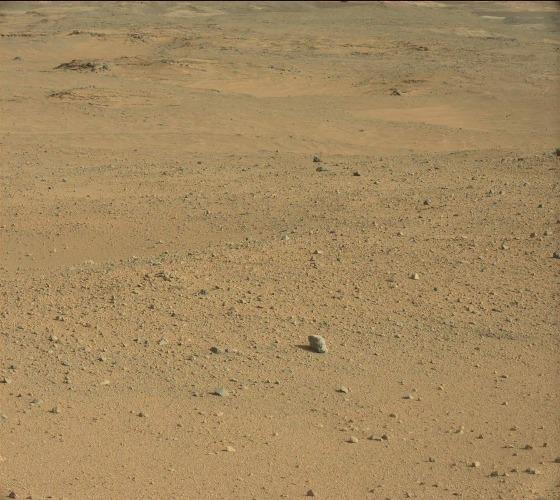
Terrain classes present: Bedrock, Gravel / Sand / Soil, Rock, Shadow